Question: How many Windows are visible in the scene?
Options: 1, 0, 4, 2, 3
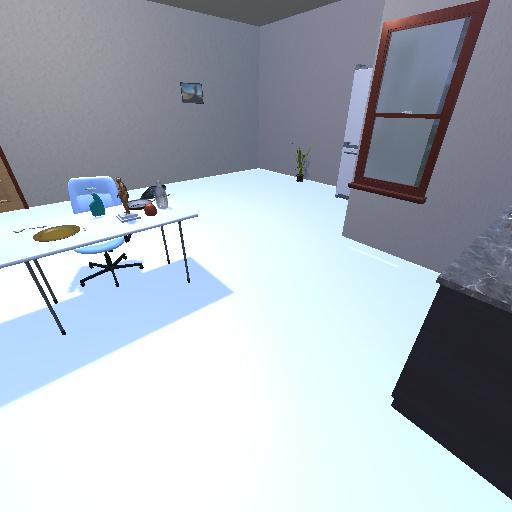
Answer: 1